Interaction volume radius: 5 \u00c5
Interaction volume height: 10 \u00c5
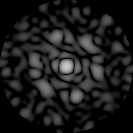
Disorder parameter: 0.8137